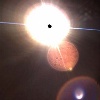
Label: sunburn